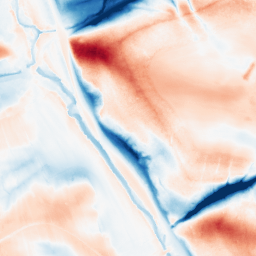
Category: classical
Decomposition family: gaussian_anisotropic
Decomposition parameters: sigma_x: 2
sigma_y: 20
Upsampling method: quartic
Upsampling parameters: scale: 8
Upsampling scale: 8